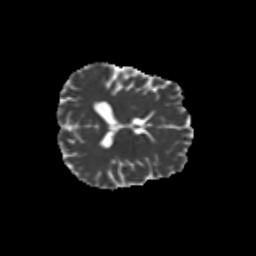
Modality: MD
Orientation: axial
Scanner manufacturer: siemens
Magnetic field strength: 3 T
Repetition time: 9.2 s
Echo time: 0.084 s